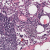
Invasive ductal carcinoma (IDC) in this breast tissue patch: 0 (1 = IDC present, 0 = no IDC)